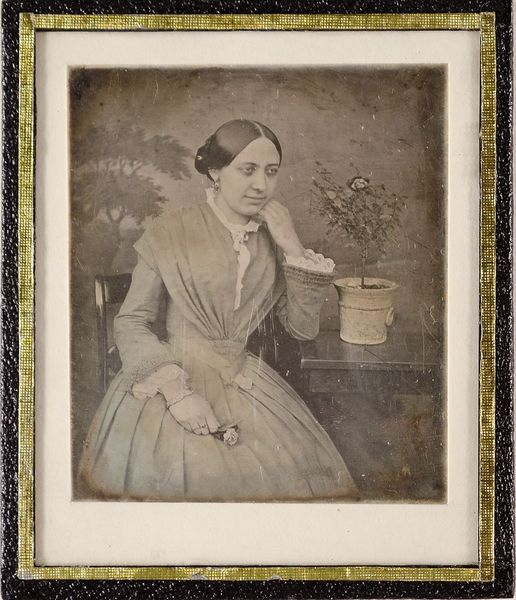
Titel: Unbekannte junge Frau
Standort: Hamburg
Institution: Museum für Kunst und Gewerbe Hamburg
Schlagwörter: blumen, frau, figur, foto, fotografie, photographie, photo, topfpflanzen, lichtbild, daguerreotypie, bildwerke, angewandte und bildende kunst, hessische systematik, blüte, porträtfotografie, porträtphotographie, kniestück